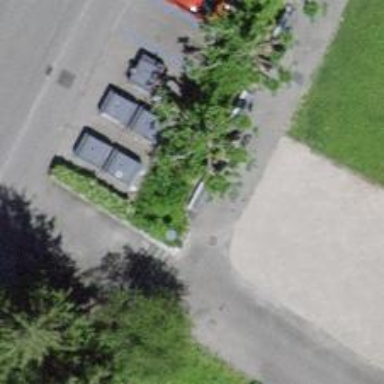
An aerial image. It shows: Bench for seating.